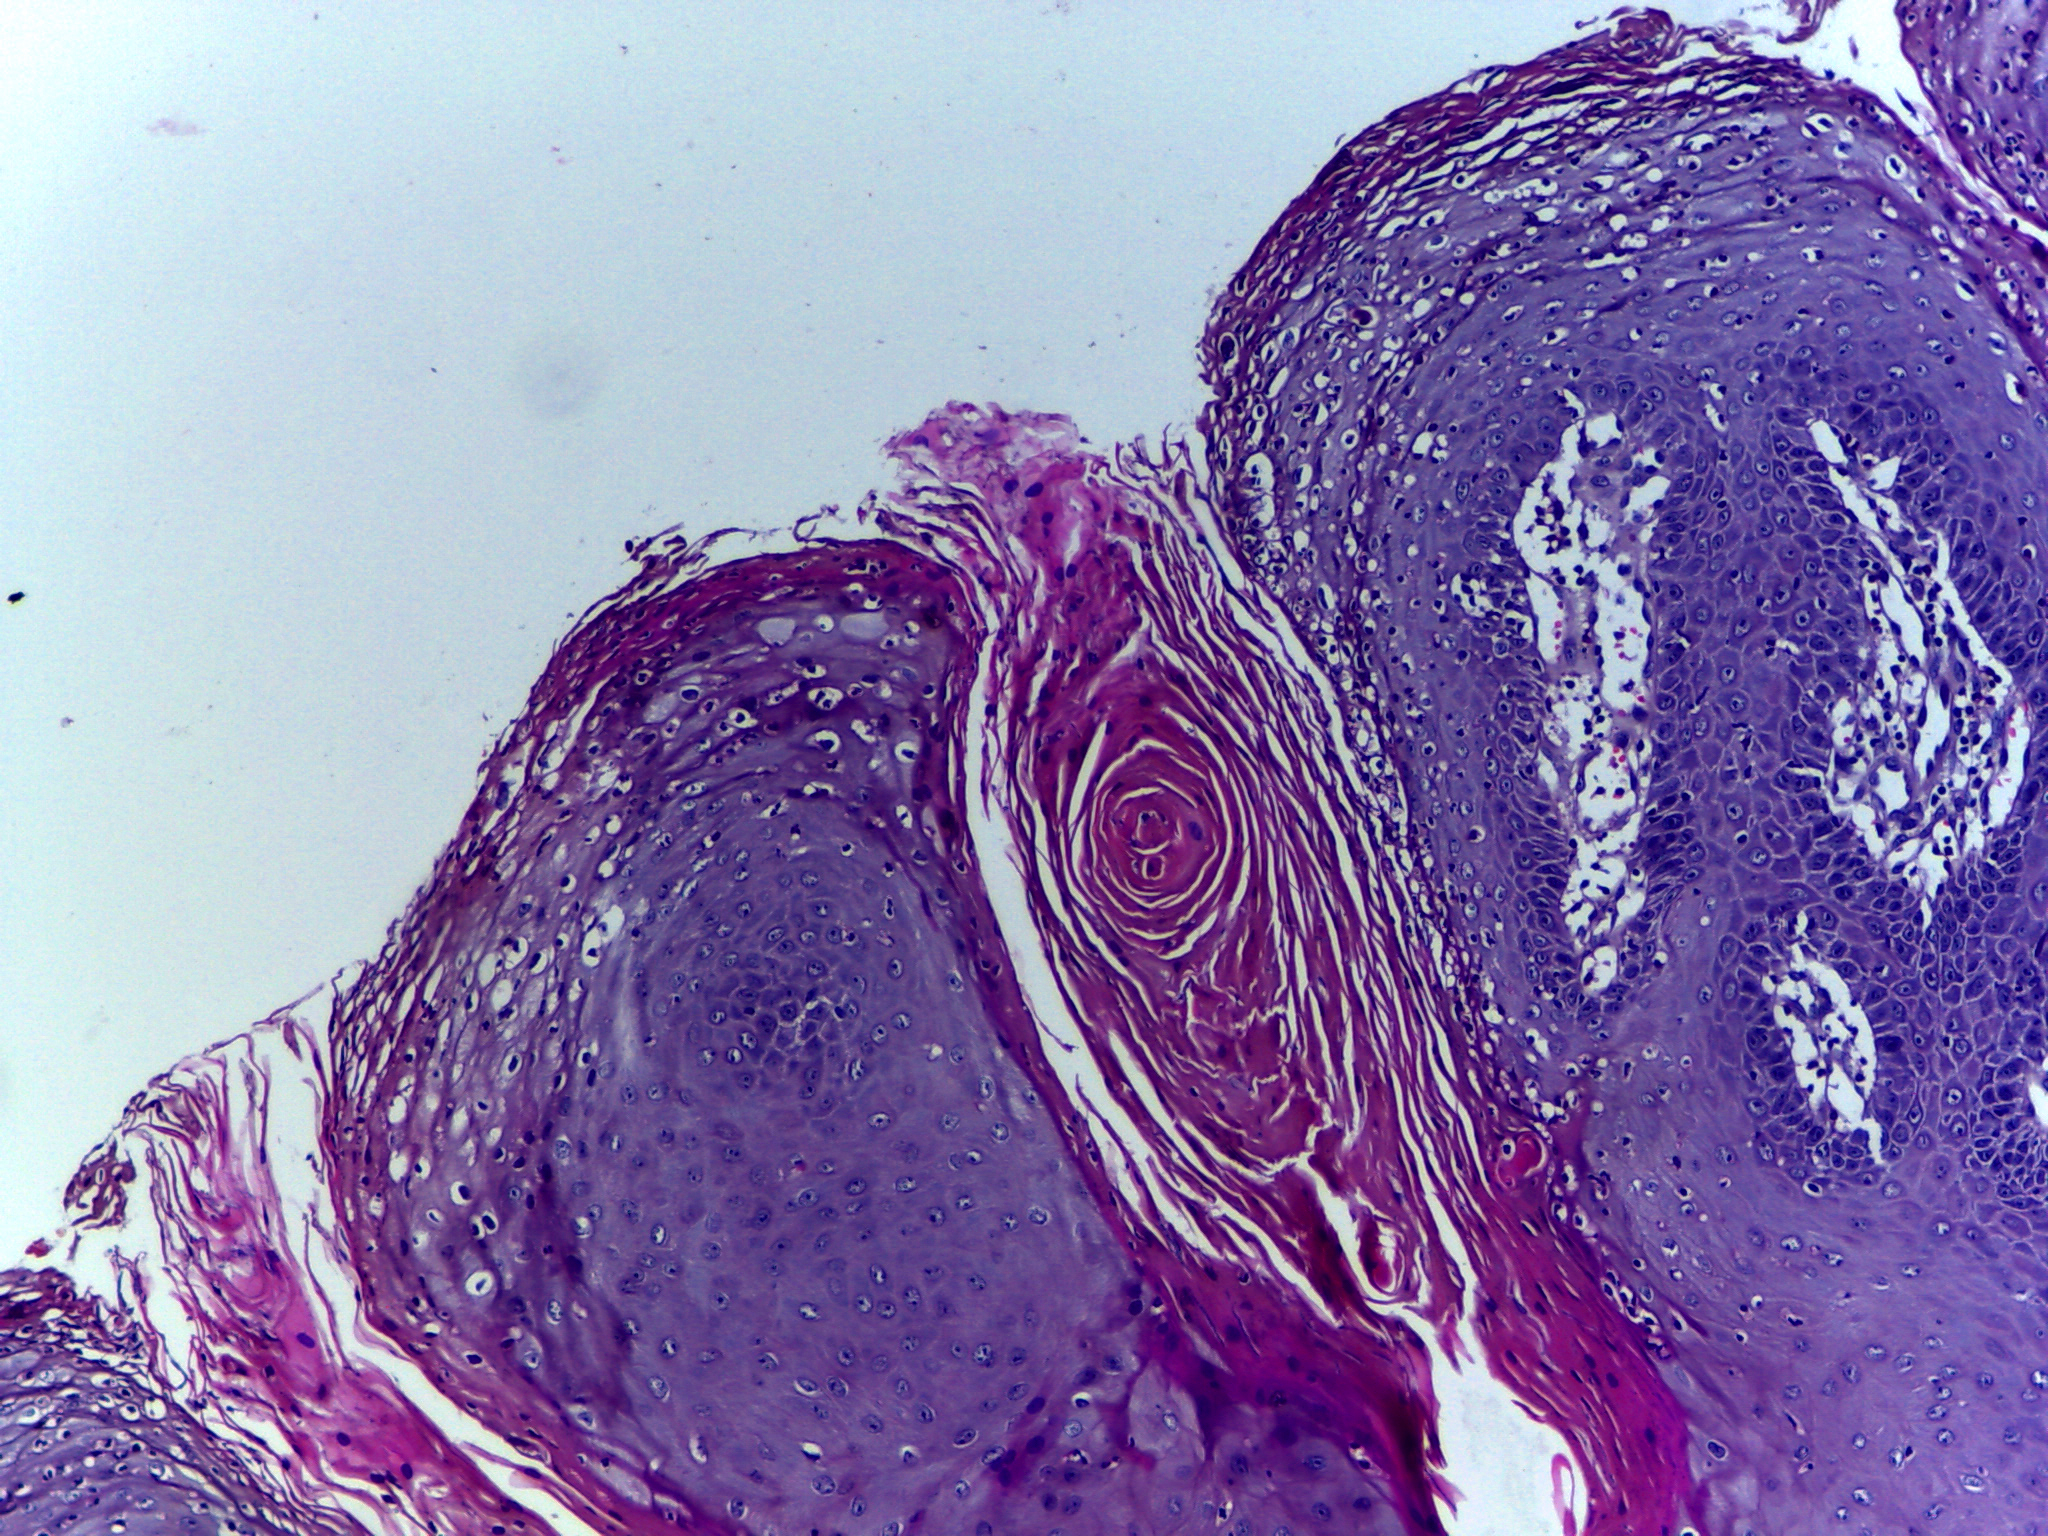
Diagnosis: OSCC